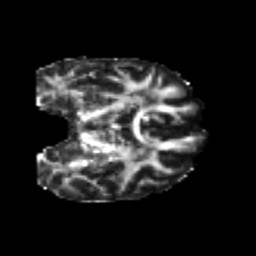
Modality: FA
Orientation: coronal
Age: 22
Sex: female
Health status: healthy
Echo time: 0.074 s